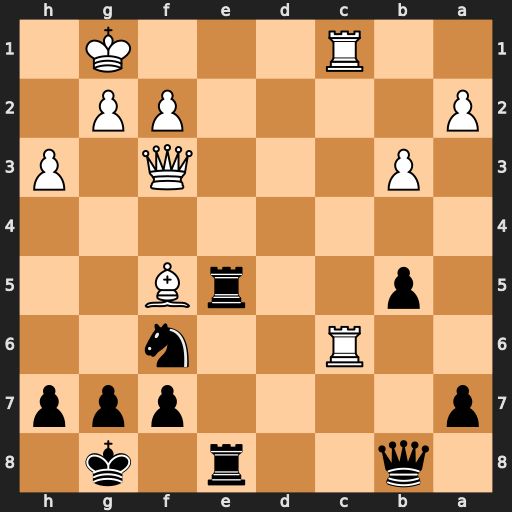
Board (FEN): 1q2r1k1/p4ppp/2R2n2/1p2rB2/8/1P3Q1P/P4PP1/2R3K1
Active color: b
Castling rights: -
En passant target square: -
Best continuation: Re1+ Rxe1 Rxe1#